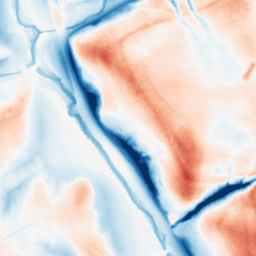
Category: classical
Decomposition family: gaussian_anisotropic
Decomposition parameters: sigma_x: 20
sigma_y: 10
Upsampling method: quintic
Upsampling parameters: scale: 2
Upsampling scale: 2